Interaction volume radius: 5 \u00c5
Interaction volume height: 10 \u00c5
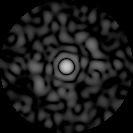
Disorder parameter: 0.8049